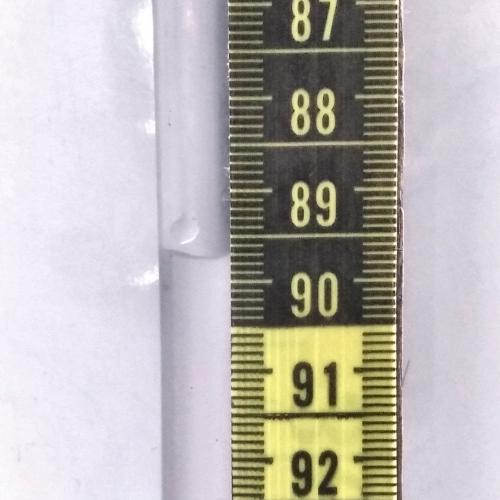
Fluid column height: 89.7 cm